Field crop: maize
Growth stage: 2
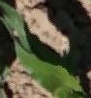
Species: maize